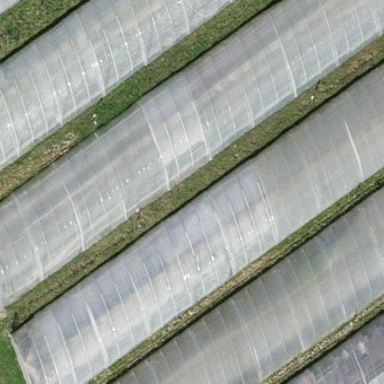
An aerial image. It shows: Greenhouse.